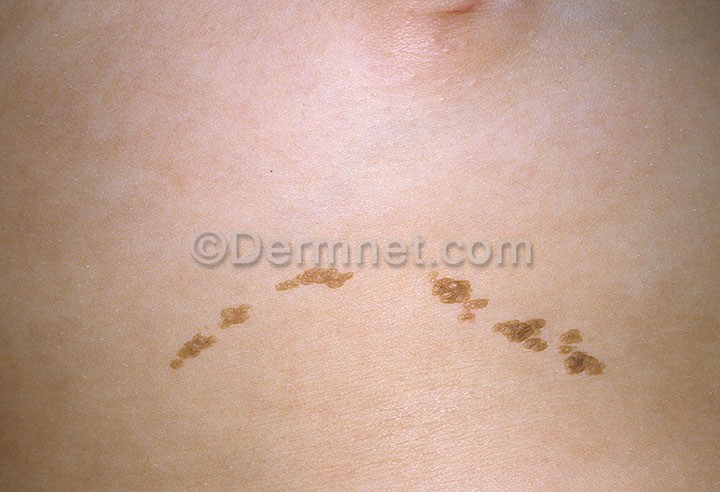
Disease: Seborrheic Keratoses and other Benign Tumors